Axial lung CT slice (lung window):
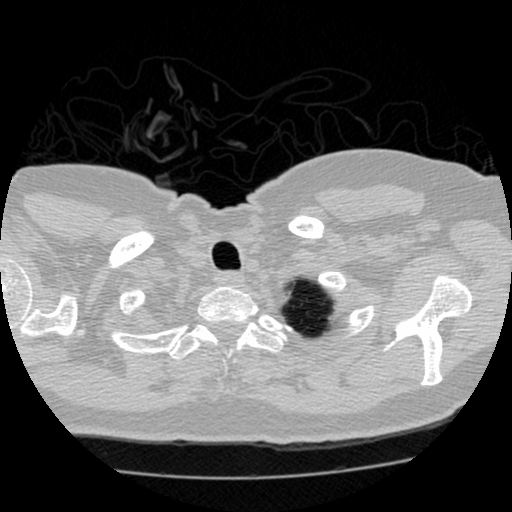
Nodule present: no